Field crop: maize
Growth stage: 2
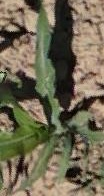
Species: maize